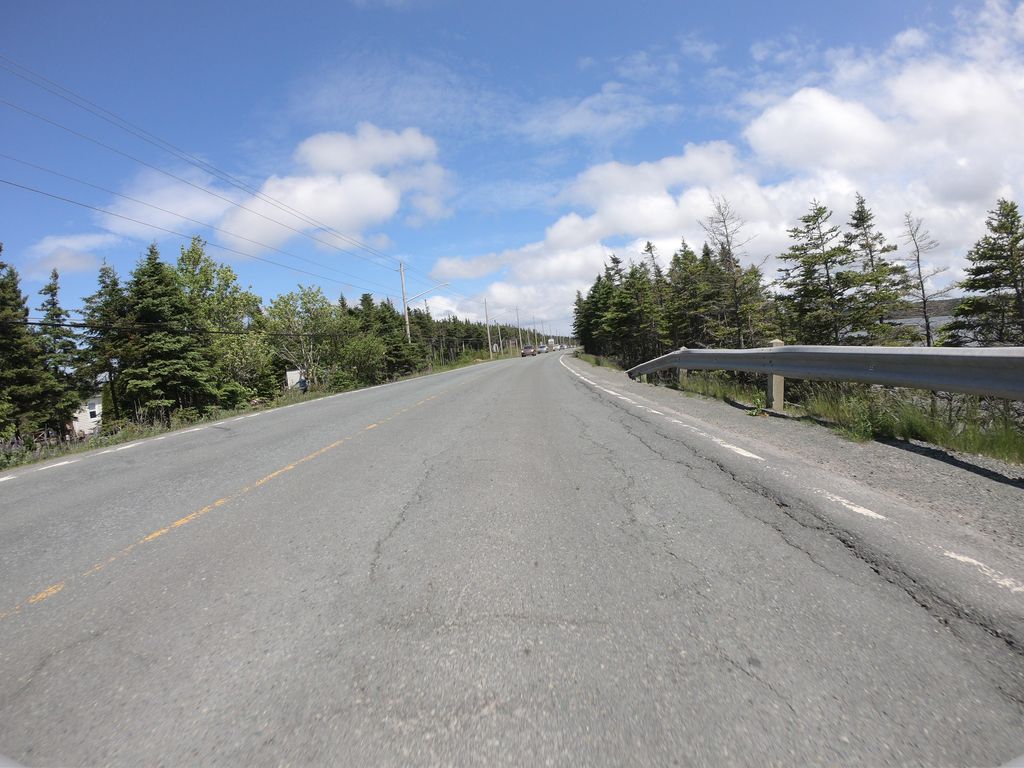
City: st_johns